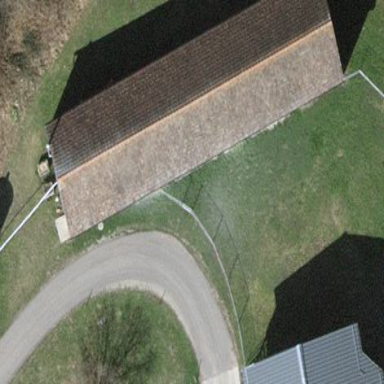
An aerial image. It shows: Stable building with gabled roof.